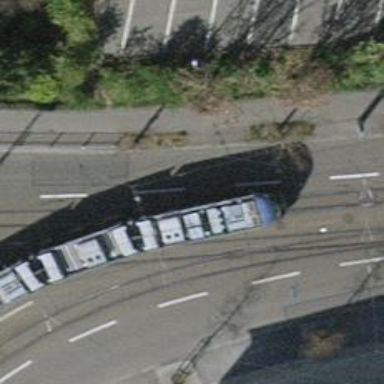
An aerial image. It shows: Tram railway with one track. The railway is electrified with contact lines.